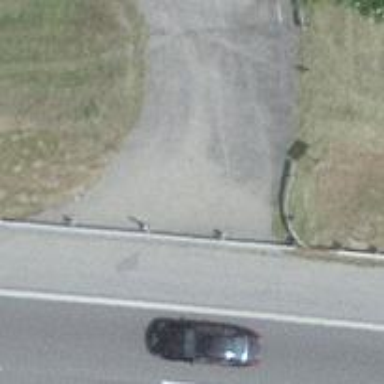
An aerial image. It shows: Guard rail as barrier.